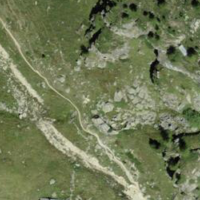
EUNIS habitat code: 23
Species observed at this site:
Falco tinnunculus